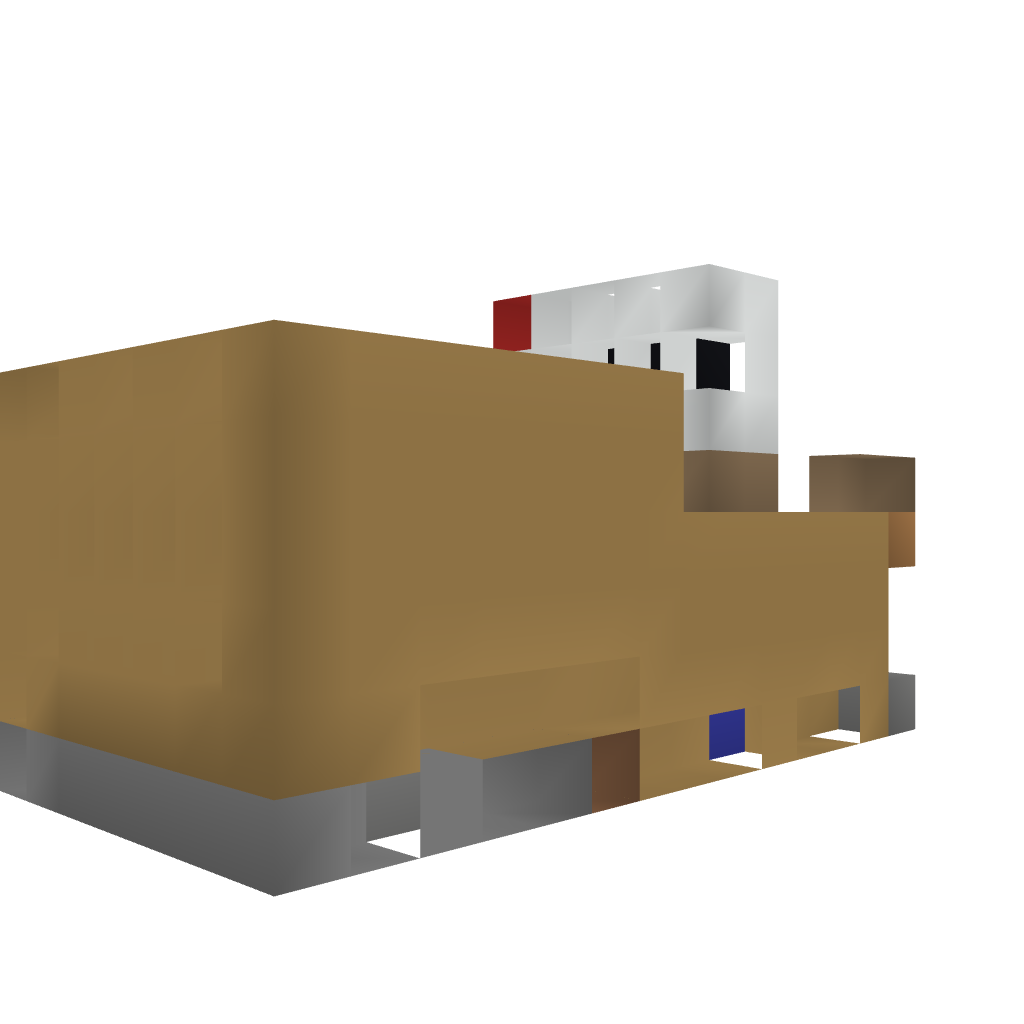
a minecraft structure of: PostOffice